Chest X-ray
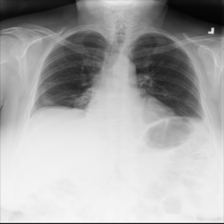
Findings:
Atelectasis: positive
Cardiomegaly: negative
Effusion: positive
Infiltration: positive
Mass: negative
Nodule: negative
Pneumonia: negative
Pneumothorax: negative
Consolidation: negative
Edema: negative
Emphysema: negative
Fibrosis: negative
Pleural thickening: negative
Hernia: negative